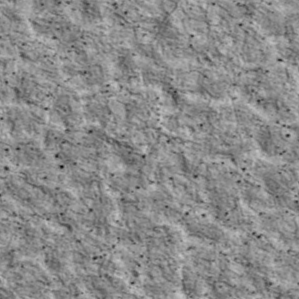
Label: non_frost